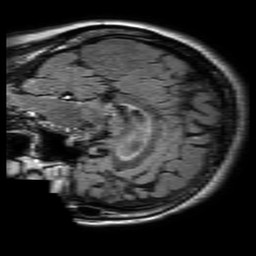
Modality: FLAIR
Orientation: sagittal
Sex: female
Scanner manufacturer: philips
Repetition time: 11 s
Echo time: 0.125 s